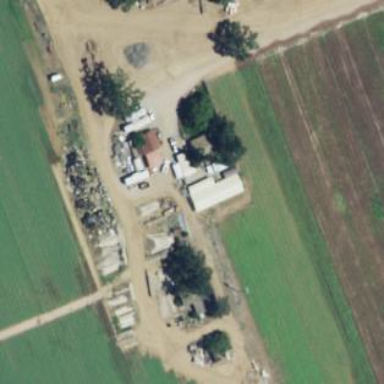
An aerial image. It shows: Farmyard area.